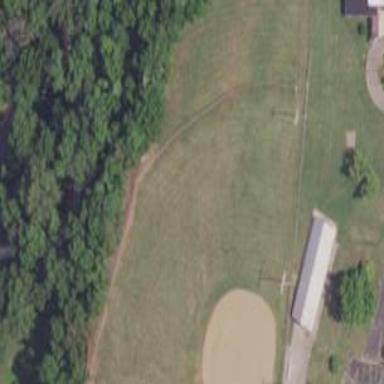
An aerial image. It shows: Baseball pitch enclosed by chain link fence.